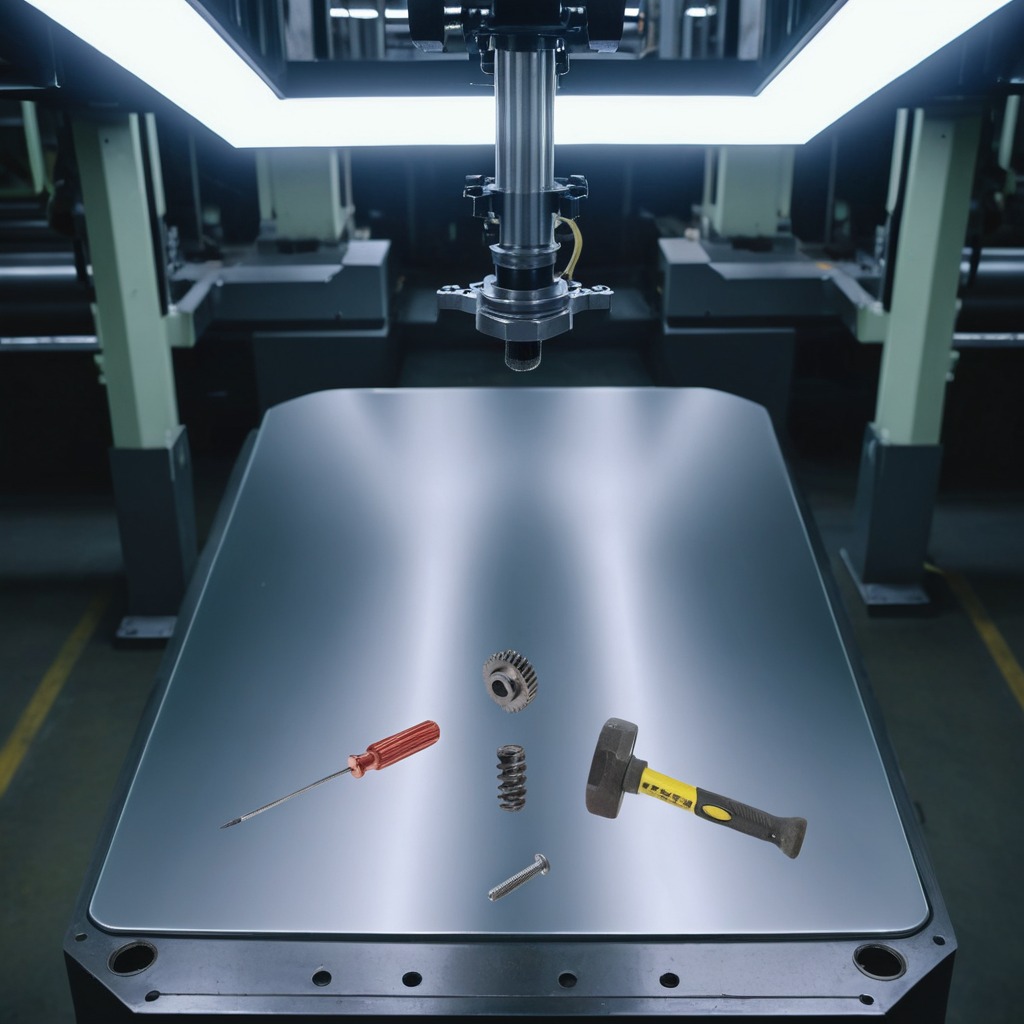
A gear with teeth, a hammer, a machine screw, a coiled metal spring, and a screwdriver are lying on the metal table.